Interaction volume radius: 5 \u00c5
Interaction volume height: 10 \u00c5
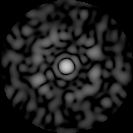
Disorder parameter: 0.8525